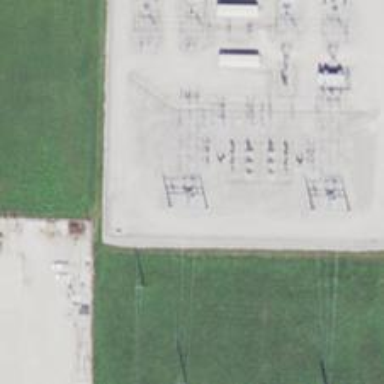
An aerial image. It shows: Switch for power supply.